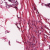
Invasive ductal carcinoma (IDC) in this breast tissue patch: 0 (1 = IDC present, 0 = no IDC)